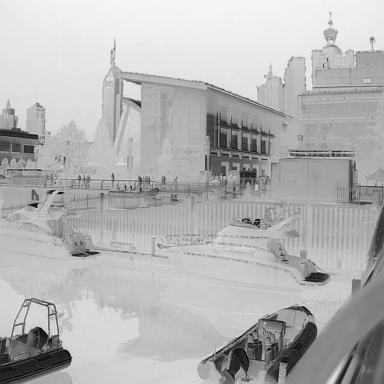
There are four canoes in the infrared image.